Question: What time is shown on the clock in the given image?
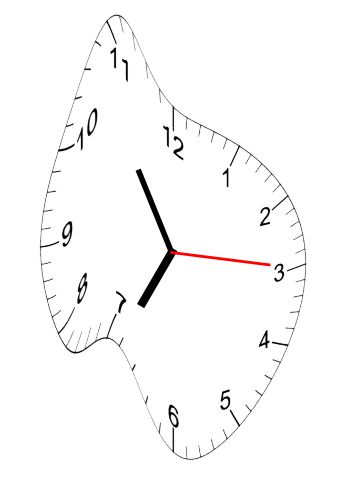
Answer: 06:54:15